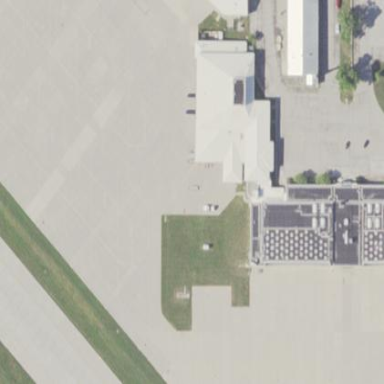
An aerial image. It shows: Paved apron at the airport.